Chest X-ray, PA view. Patient: 50 years old, sex F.
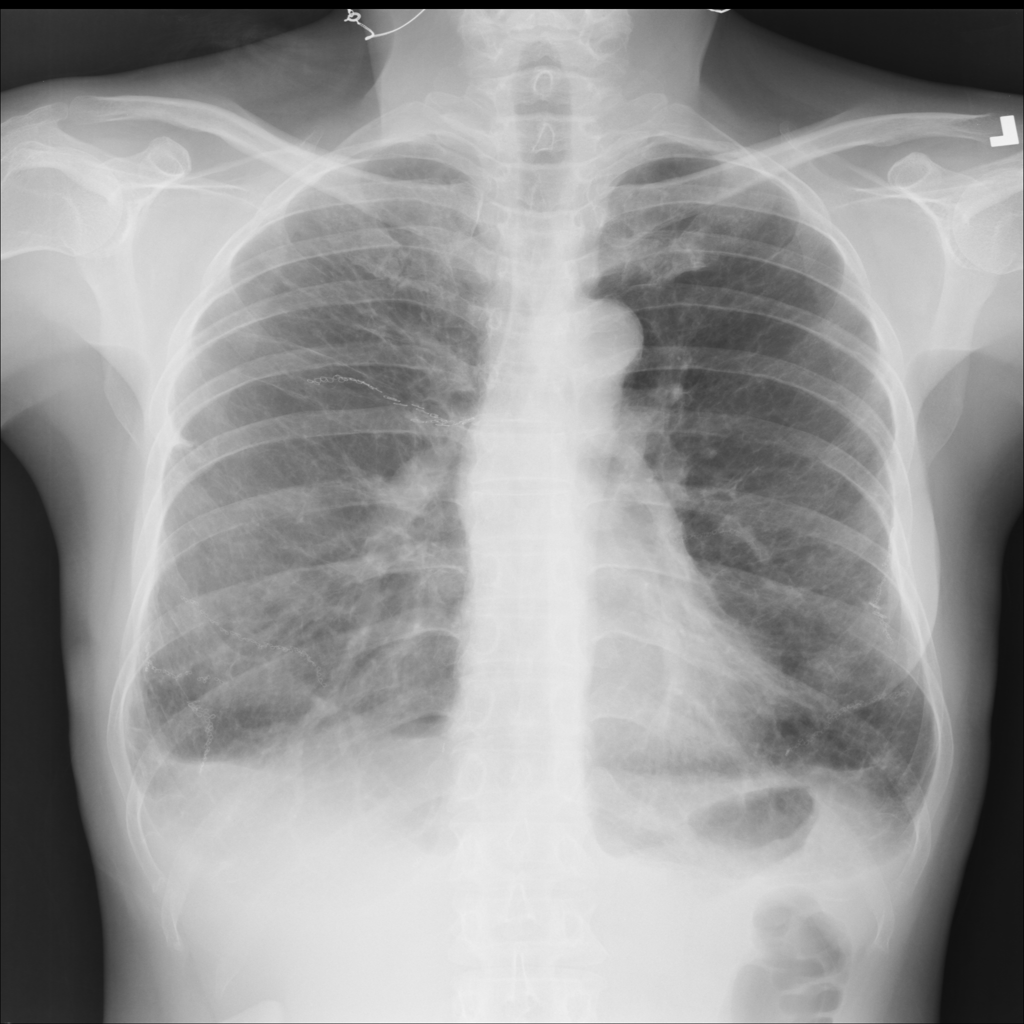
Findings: Effusion